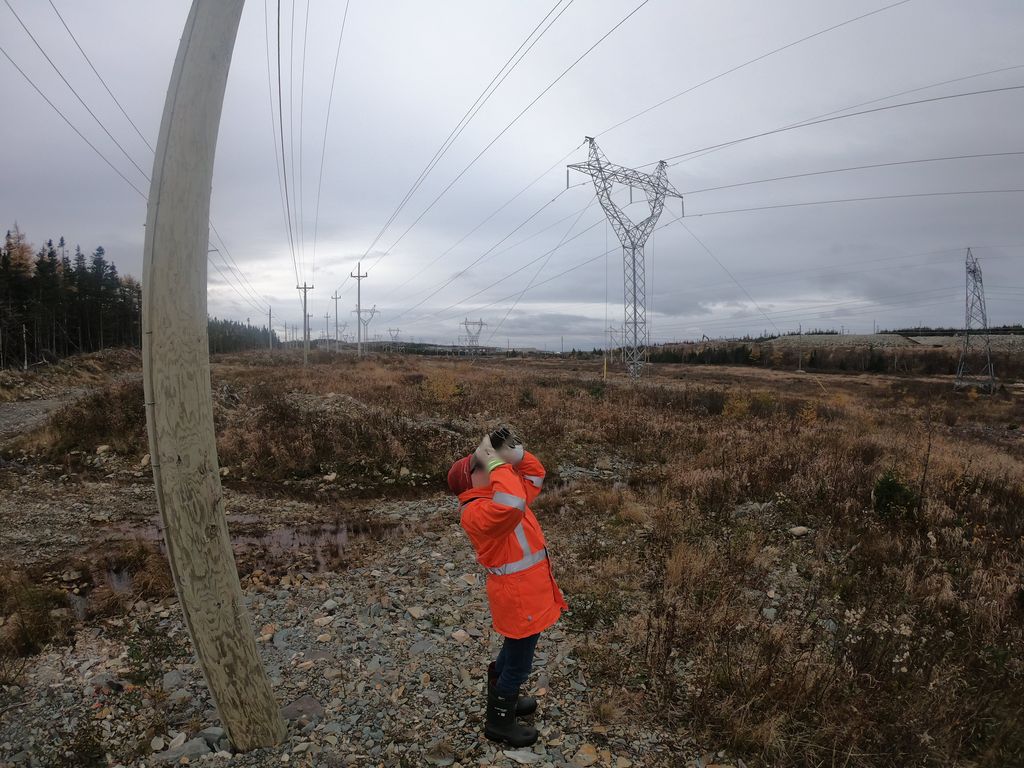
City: st_johns